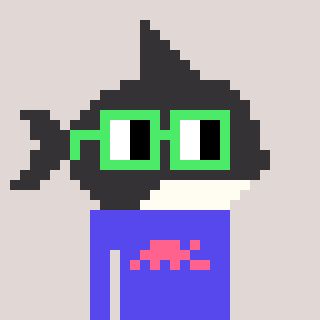
a pixel art character with square light green glasses, a orca-shaped head and a computerblue-colored body on a warm background